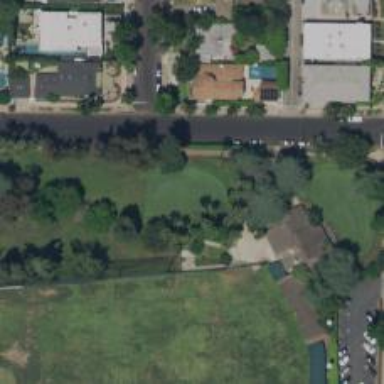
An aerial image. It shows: Golf hole.